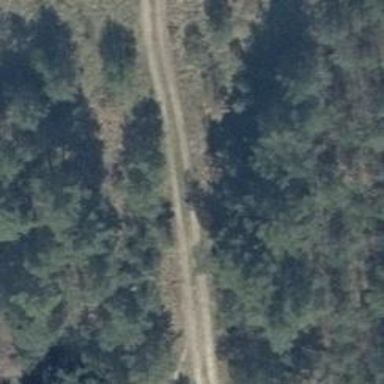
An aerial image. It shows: Dirt track with grade4 quality. It is agricultural road.